Current action and preconditions to check: trajectory_clear

Your task: For each precondition in the list above, predict whether it will hold at this action.

Consider the current scene as observed from the mobile robot's camera, and analyze the predicted future states of all dynamic agents (e.g., people, animals, vehicles, or any moving entities) within the NEXT SECOND.

IMPORTANT: Only answer "very likely" if you are absolutely certain—based on strong, clear evidence—that a dynamic agent will violate the precondition in the predicted future state. Do NOT answer "very likely" for unlikely, ambiguous, or low-probability risks.

Ask yourself for each precondition: Is there a high probability, with clear and convincing evidence, that the predicted future states of any dynamic agent will interfere with the predicted future state of the currently executing action within the NEXT SECOND, causing that precondition to fail?

Assess the risk level based on these predictions. Use "likely" or "very likely" if motions create a clear risk of interference.

Use "neutral" or "improbable" if agents are nearby but their predicted paths are clearly diverging or non-conflicting.

Failure Risk Categories: "very improbable", "improbable", "neutral", "likely", "very likely"

Answer Format: Output ONLY the probability_of_failure value from these categories: "very improbable", "improbable", "neutral", "likely", "very likely"

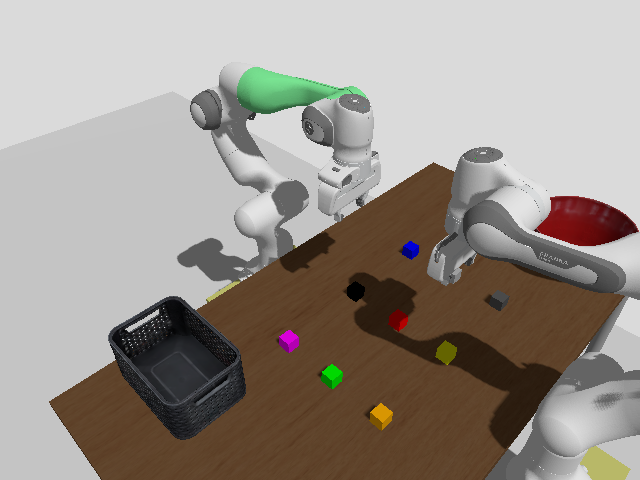

Answer: improbable